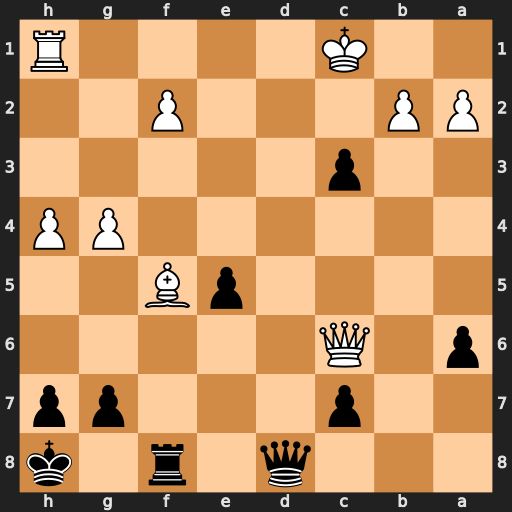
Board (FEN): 3q1r1k/2p3pp/p1Q5/4pB2/6PP/2p5/PP3P2/2K4R
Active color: b
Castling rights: -
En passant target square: -
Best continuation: Qd2+ Kb1 Qxb2#